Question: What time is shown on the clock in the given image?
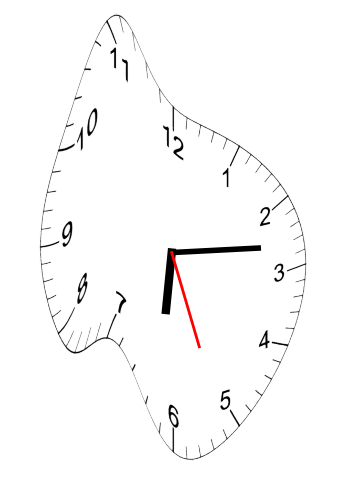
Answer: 06:13:26